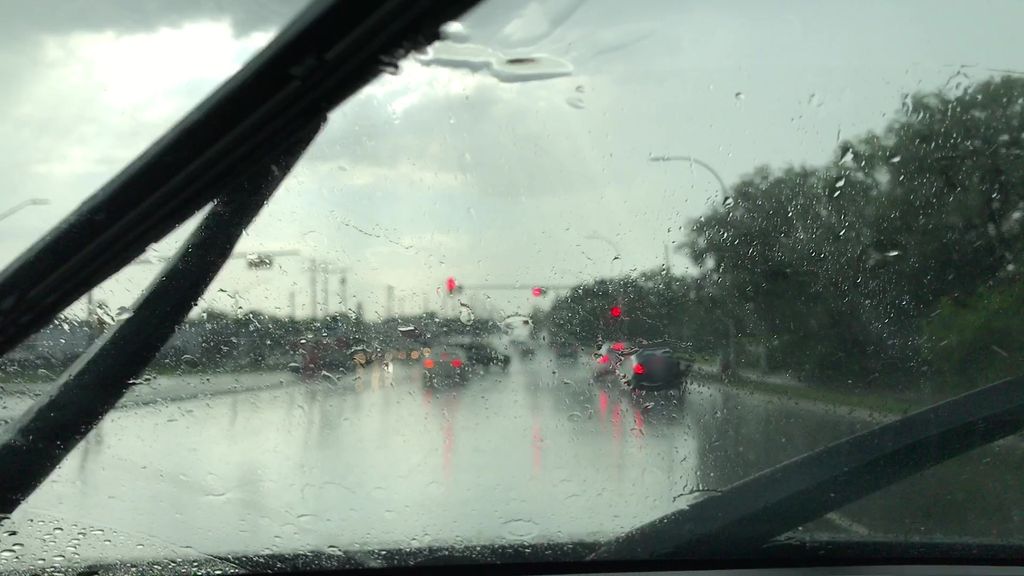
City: edmonton